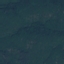
Land use / land cover: Forest